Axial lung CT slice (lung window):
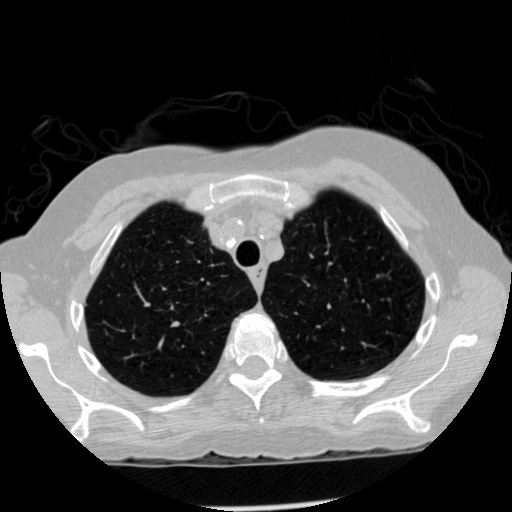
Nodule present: no